Field crop: tomato
Growth stage: 2
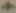
Species: solanum